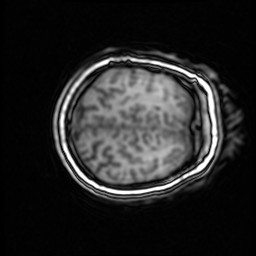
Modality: inplaneT1
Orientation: axial